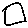
Label: square